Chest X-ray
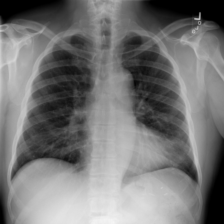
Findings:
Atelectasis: negative
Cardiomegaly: negative
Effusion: negative
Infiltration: negative
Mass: negative
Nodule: negative
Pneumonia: negative
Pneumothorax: negative
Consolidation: negative
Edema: negative
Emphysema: negative
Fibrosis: negative
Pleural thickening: negative
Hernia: negative